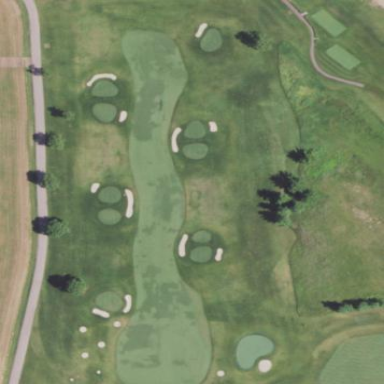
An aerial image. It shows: Grassy area designated for driving range golf.